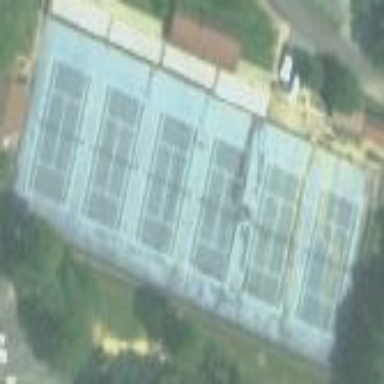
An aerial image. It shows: Tennis court with tartan surface on leisure land pitch.